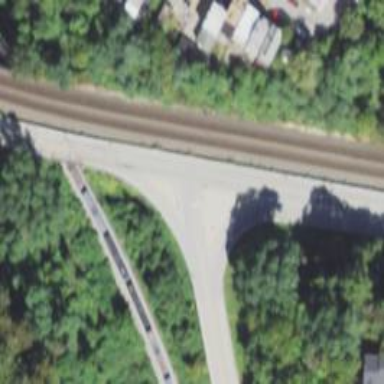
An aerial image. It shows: Busway road.